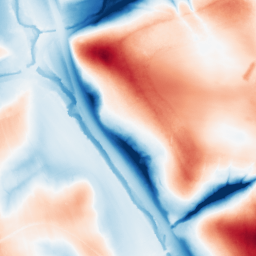
Category: edge_preserving
Decomposition family: guided
Decomposition parameters: radius: 32
eps: 0.1
Upsampling method: quartic
Upsampling parameters: scale: 2
Upsampling scale: 2